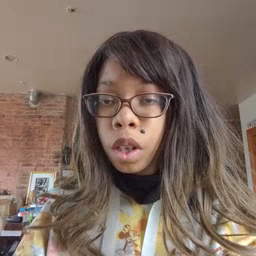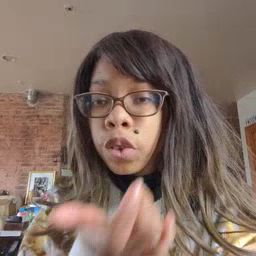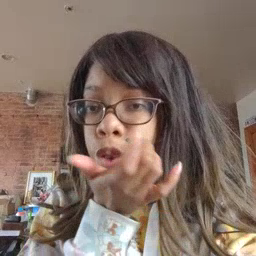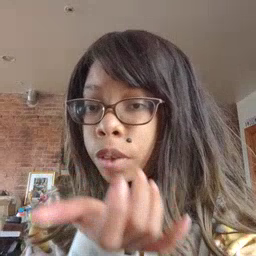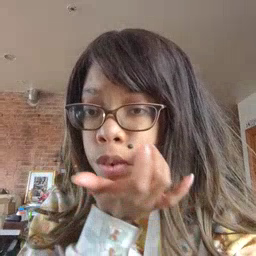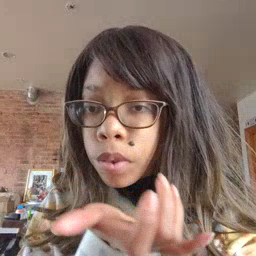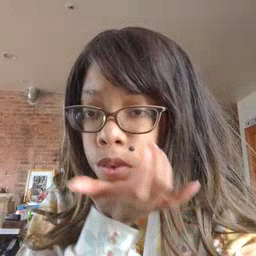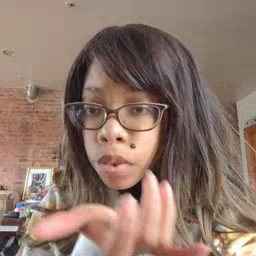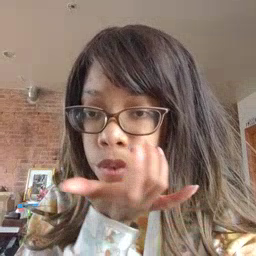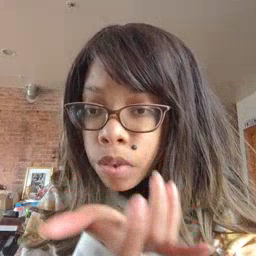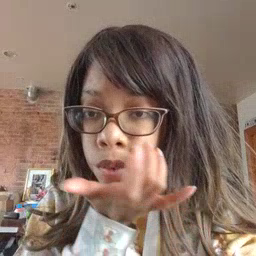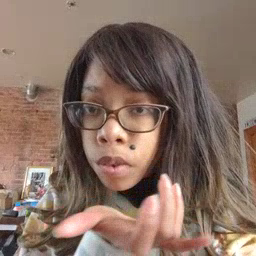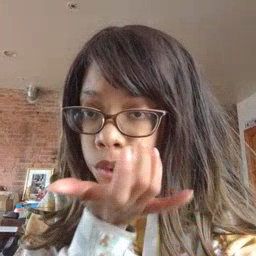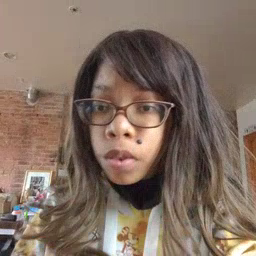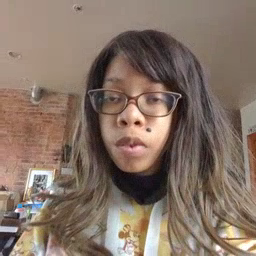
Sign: grass